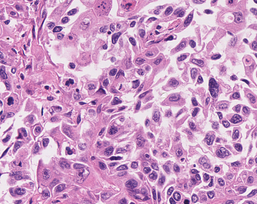
Tumor epithelial tissue: yes
Tumor-associated stroma tissue: no
Normal tissue: no